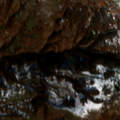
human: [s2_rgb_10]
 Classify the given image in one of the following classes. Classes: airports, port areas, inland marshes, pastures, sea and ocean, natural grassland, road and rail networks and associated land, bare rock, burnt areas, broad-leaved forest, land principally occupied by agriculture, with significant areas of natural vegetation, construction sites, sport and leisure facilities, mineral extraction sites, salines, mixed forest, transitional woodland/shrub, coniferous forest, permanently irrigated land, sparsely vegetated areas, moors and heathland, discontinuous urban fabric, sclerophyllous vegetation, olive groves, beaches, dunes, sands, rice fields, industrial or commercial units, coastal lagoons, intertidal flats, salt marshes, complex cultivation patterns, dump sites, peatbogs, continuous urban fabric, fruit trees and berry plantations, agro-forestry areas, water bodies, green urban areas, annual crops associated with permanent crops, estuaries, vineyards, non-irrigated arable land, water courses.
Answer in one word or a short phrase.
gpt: land principally occupied by agriculture, with significant areas of natural vegetation, broad-leaved forest, natural grassland, transitional woodland/shrub